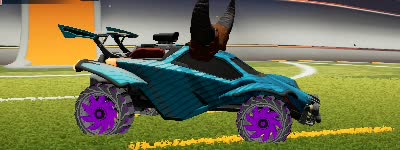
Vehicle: octane